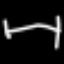
Label: bed